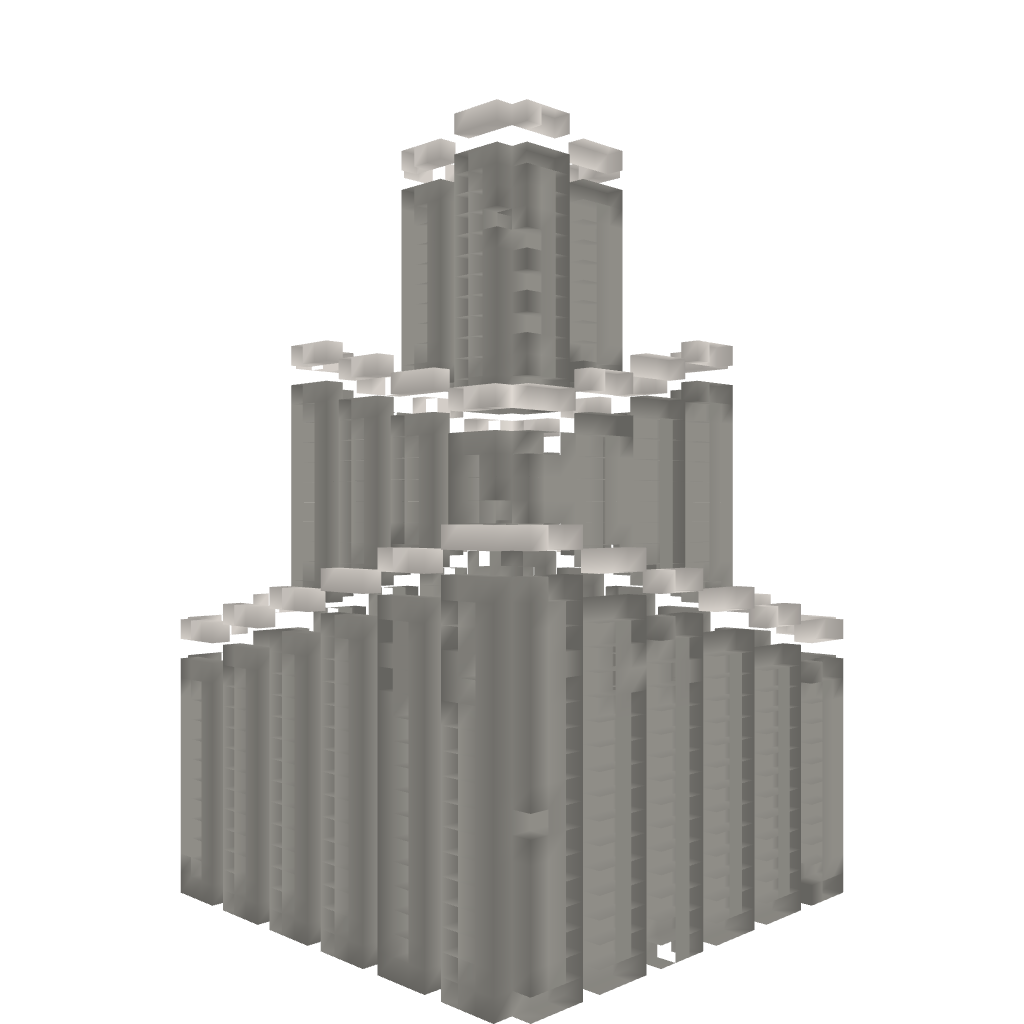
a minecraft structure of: Spawn Concept